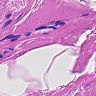
Metastatic tissue present: no